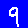
Digit: 9